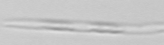
Label: Pseudo-nitzschia